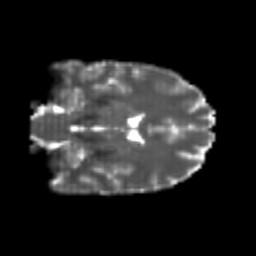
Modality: T2w
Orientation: coronal
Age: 20
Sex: male
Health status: healthy
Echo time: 0.074 s